Question: I've been working on UEFI and GPT recently. I want to get the UEFI boot item under WIndows, but I looked at MSDN and found no suitable API. Please ask me how to query the UEFI boot item under Windows
It just likes this below:

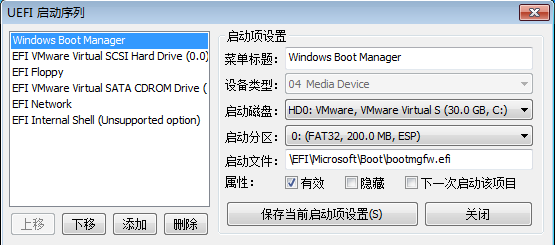
Answer: You can use the <URL>.
You need the <URL> privilege to call GetFirmwareEnvironmentVariableA.
The structures and names of the required variables are defined in the <URL>, starting at chapter 3.
'''
DWORD BootOrderContentLength;
DWORD Error;
BYTE BootOrderContent[256];
BootOrderContentLength = GetFirmwareEnvironmentVariableA(
"BootOrder",
"{8BE4DF61-93CA-11D2-AA0D-00E098032B8C}",
(VOID*)BootOrderContent,
(DWORD)sizeof(BootOrderContent));
if (BootOrderContentLength == 0) {
Error = GetLastError();
//...
}
'''